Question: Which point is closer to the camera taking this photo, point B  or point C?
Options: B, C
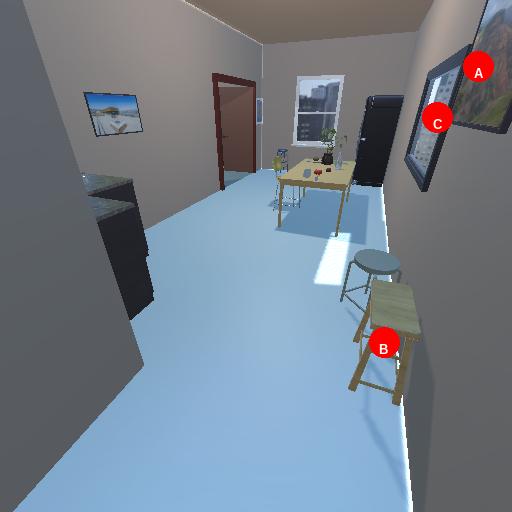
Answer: B